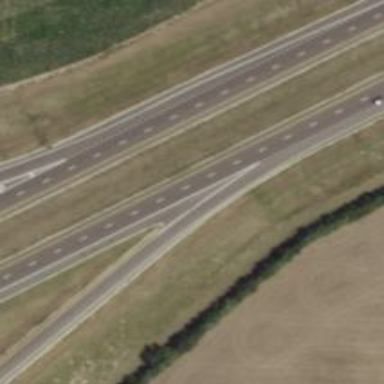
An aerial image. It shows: Solid road edge marking is visible.